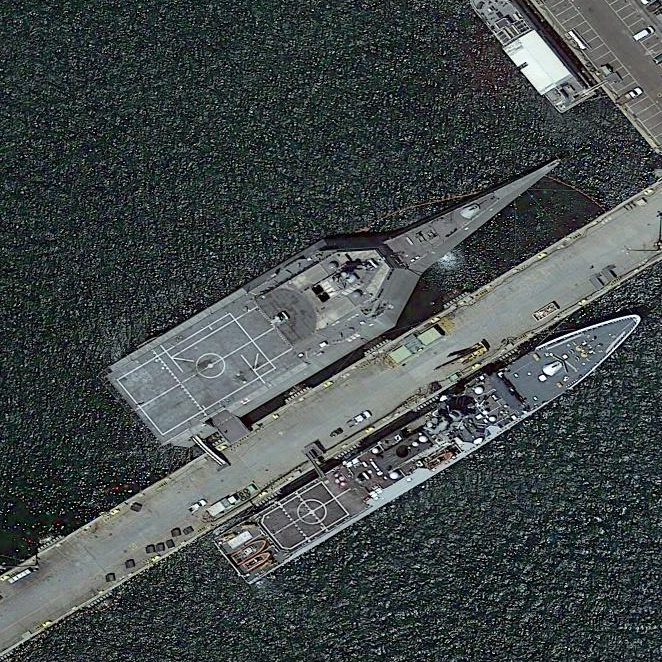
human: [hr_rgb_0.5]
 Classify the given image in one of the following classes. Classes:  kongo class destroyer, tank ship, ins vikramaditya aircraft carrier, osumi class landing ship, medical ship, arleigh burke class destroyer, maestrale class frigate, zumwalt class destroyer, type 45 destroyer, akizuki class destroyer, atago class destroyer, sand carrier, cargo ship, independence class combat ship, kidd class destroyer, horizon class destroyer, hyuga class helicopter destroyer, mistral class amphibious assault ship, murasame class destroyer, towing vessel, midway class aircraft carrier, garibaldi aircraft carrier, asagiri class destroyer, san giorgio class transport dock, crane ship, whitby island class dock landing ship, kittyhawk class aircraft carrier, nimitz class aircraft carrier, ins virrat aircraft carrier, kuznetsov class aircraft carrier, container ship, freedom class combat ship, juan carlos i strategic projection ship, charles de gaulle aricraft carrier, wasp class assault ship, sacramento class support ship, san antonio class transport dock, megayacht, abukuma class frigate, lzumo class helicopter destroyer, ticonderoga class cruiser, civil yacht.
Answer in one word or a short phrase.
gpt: Independence class combat ship